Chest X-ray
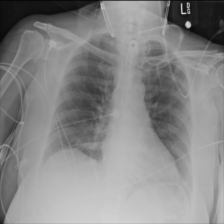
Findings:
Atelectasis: negative
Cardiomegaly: negative
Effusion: negative
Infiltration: negative
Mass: negative
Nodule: negative
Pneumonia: negative
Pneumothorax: negative
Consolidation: negative
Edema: negative
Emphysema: negative
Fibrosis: negative
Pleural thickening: negative
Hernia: negative